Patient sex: M
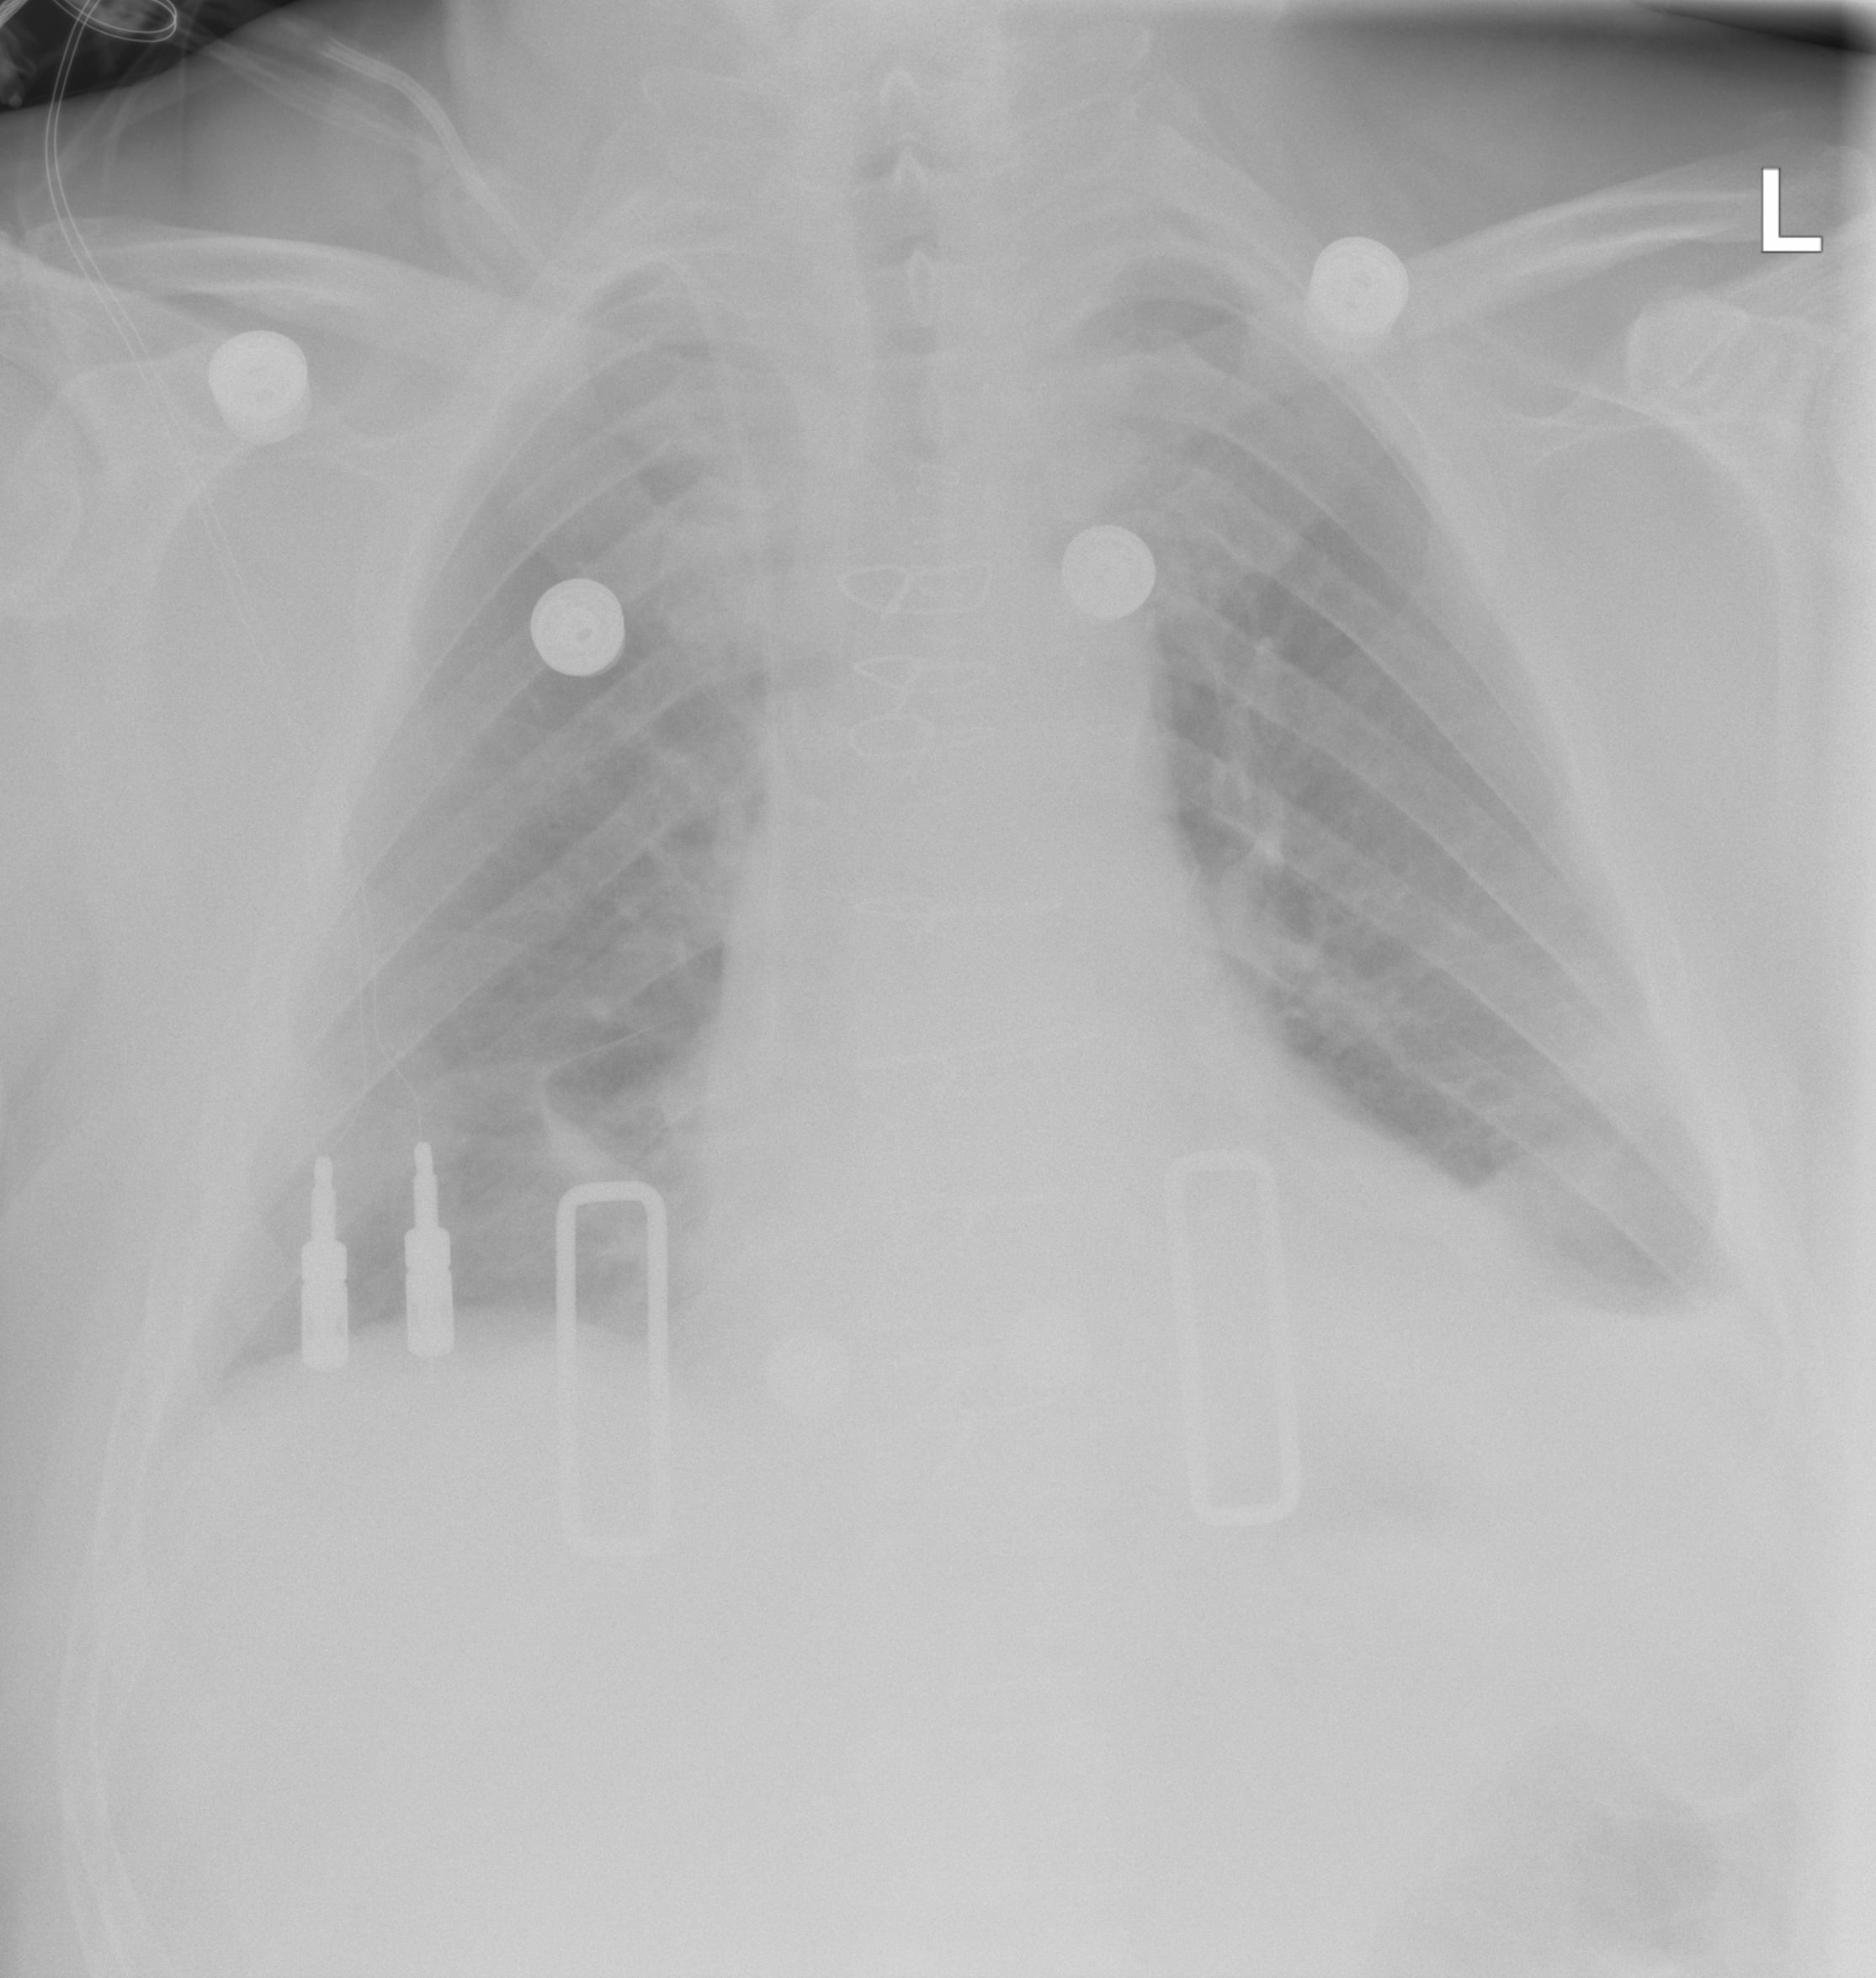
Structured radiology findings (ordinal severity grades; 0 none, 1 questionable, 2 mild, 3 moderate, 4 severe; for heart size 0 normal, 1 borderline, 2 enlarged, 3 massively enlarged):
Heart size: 1
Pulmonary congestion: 2
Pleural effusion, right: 0
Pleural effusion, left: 2
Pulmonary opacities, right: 0
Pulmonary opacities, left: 0
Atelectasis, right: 2
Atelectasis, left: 2